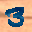
Label: 3